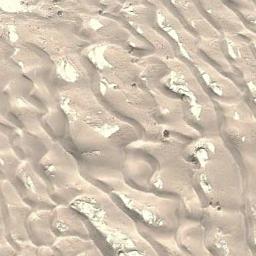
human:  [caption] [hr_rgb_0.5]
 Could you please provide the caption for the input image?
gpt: There are many lines in the desert .

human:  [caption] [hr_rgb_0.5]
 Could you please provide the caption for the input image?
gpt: The desert has yellow sand and many barchan dunes .

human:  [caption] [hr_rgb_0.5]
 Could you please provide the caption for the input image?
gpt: There are white desert with lines of bare land .

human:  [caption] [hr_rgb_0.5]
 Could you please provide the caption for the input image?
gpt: The dark yellow desert covers the brown bare land .

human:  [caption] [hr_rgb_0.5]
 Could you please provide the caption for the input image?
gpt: A yellow desert with patterned stripes and some white rocks .